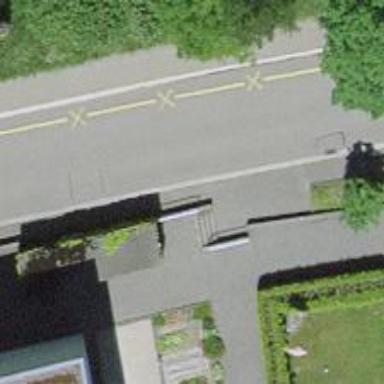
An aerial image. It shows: Set of steps on the road.